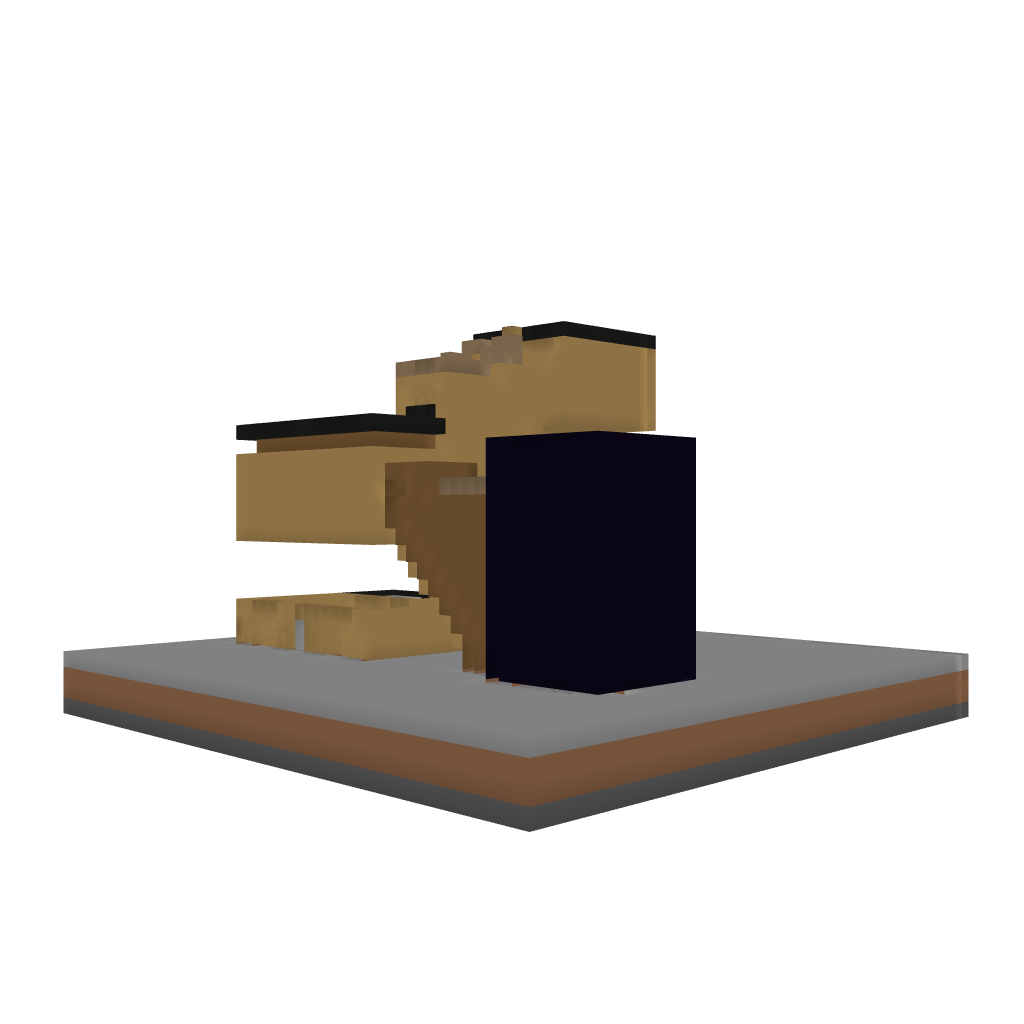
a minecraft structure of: Sky Lab